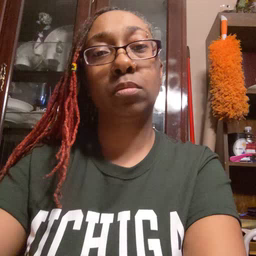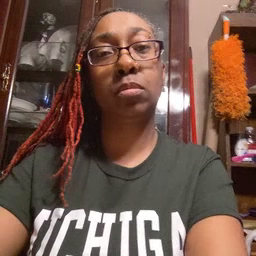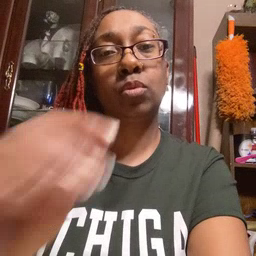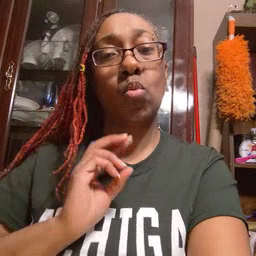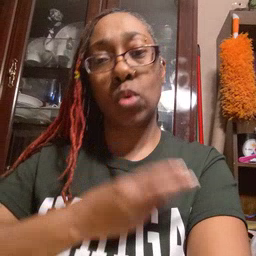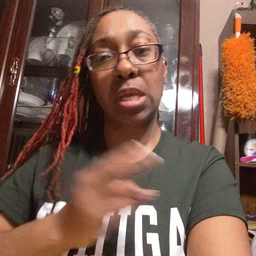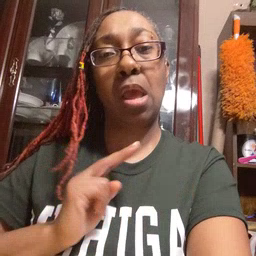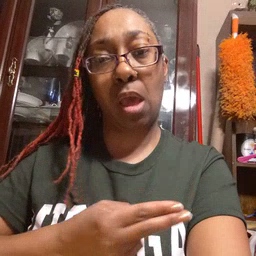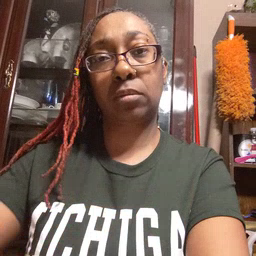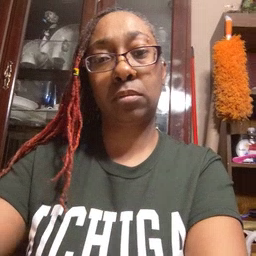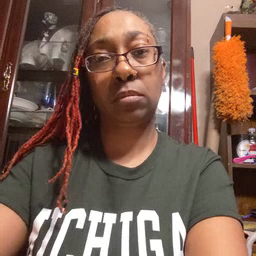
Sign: weus